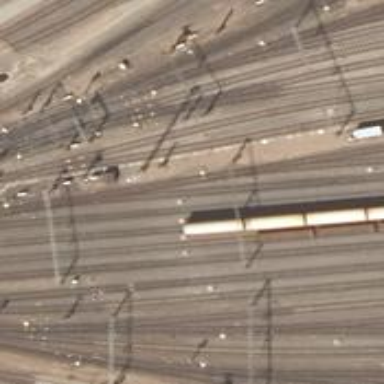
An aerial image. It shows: Rail yard with electrified contact lines for the trains.